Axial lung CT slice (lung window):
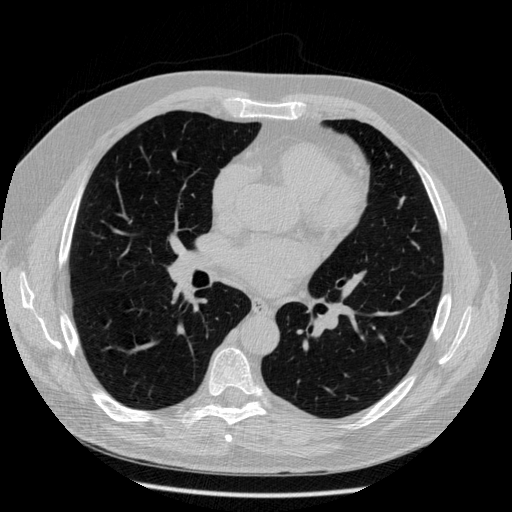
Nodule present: no